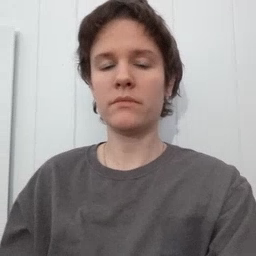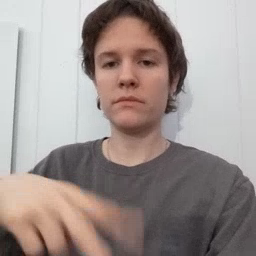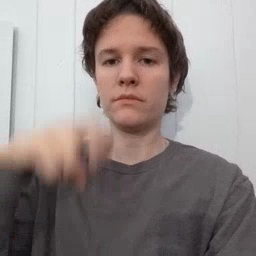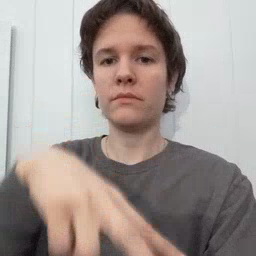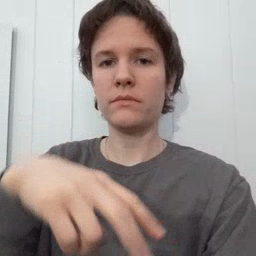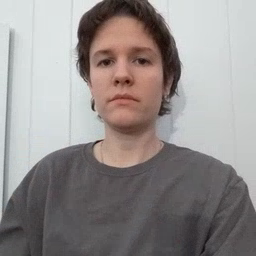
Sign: jump